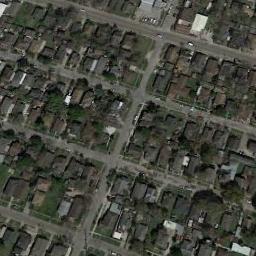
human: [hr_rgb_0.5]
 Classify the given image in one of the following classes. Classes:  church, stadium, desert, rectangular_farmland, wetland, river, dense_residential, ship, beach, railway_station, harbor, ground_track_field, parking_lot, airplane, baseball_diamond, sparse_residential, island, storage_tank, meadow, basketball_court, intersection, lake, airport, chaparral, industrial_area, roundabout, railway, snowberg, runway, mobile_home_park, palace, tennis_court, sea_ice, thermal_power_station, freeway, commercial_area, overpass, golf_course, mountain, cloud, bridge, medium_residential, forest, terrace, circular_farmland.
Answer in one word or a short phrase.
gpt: dense_residential